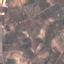
Label: PermanentCrop